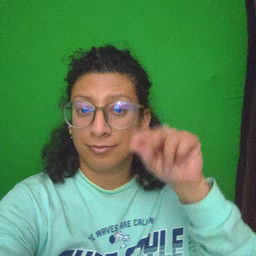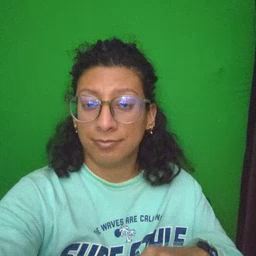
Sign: hot